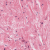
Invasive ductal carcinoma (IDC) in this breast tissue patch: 0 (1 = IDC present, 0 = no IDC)